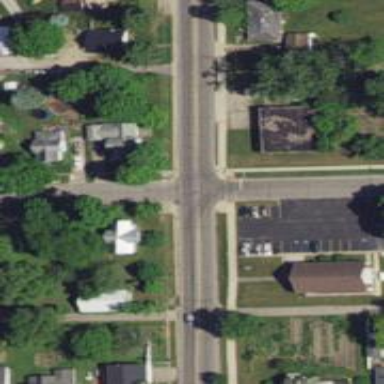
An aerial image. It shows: Marked road crossing.